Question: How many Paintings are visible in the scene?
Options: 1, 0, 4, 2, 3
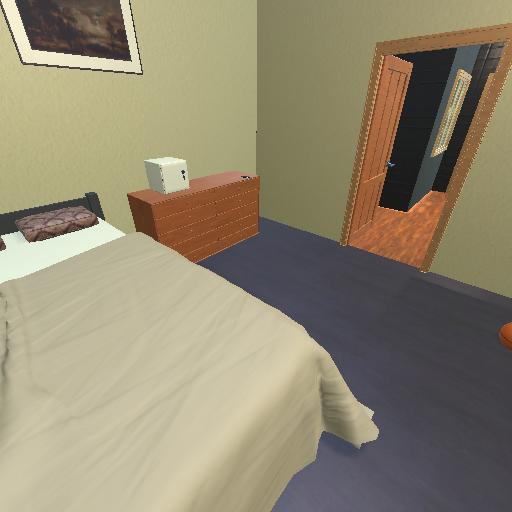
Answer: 1